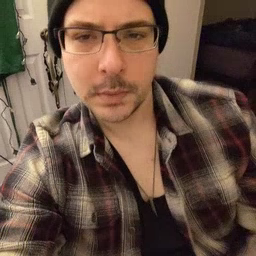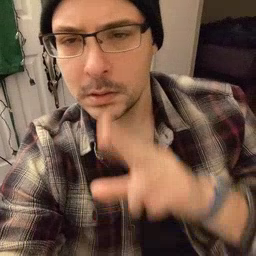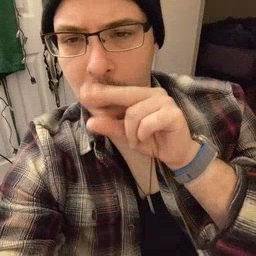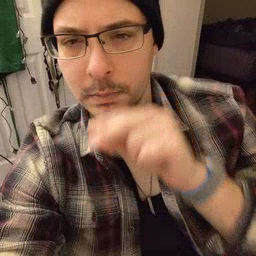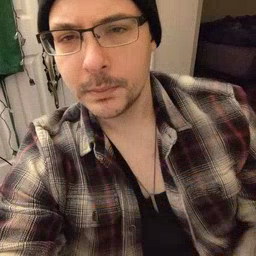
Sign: duck